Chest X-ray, AP view. Patient: 61 years old, sex F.
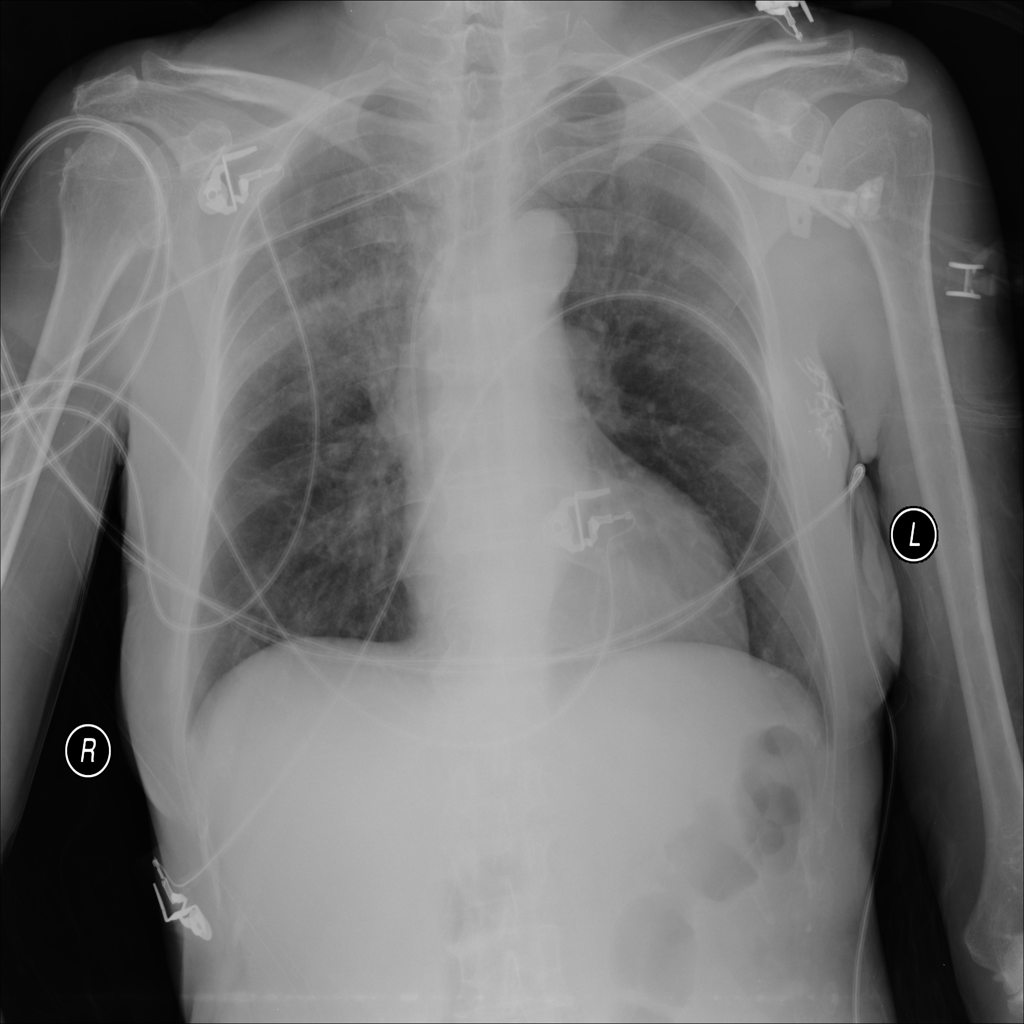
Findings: Edema